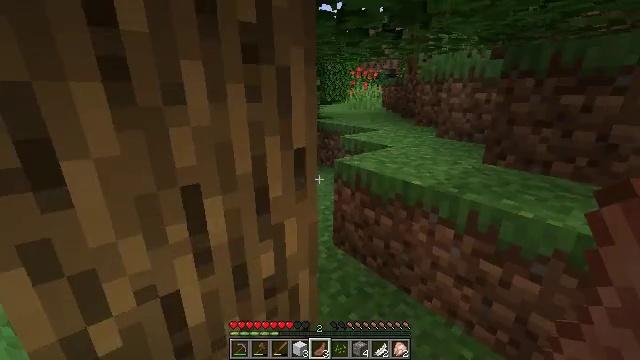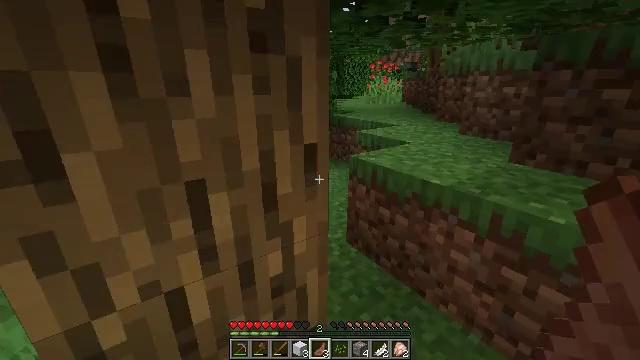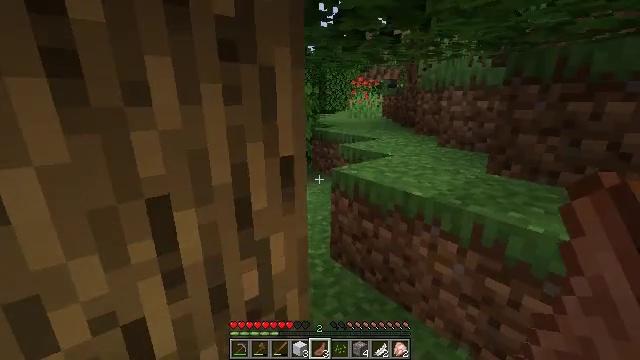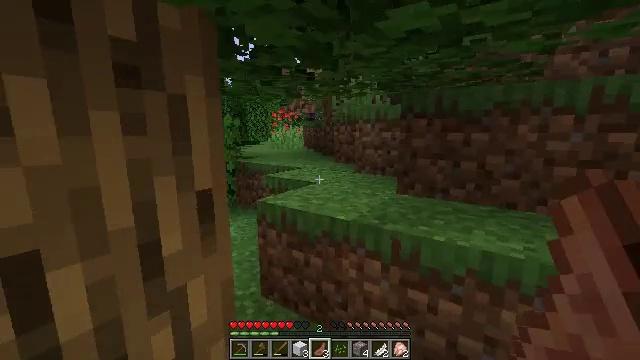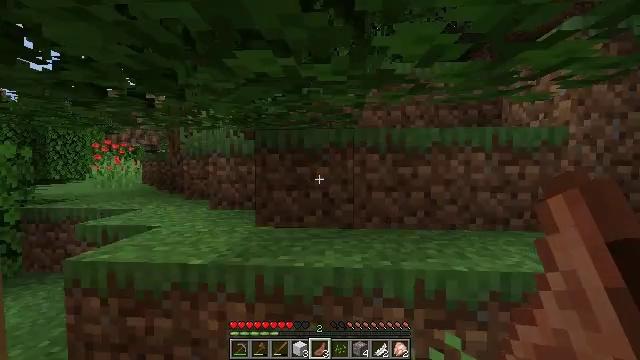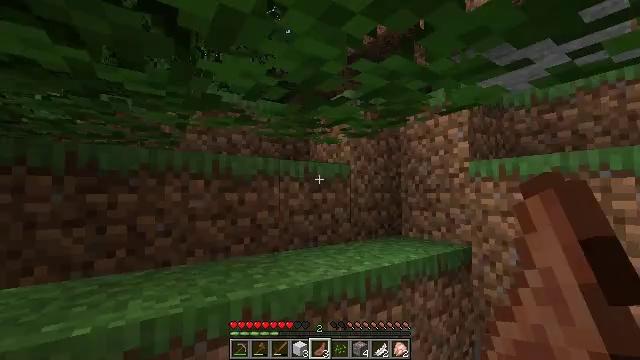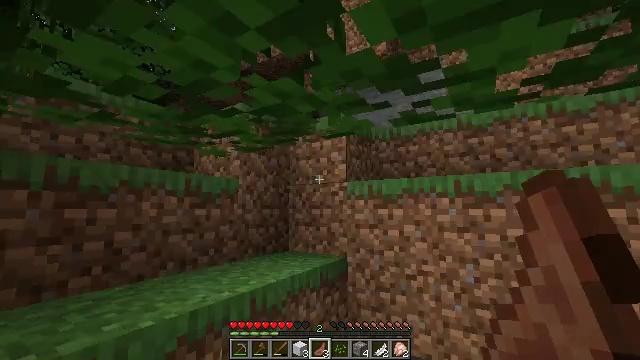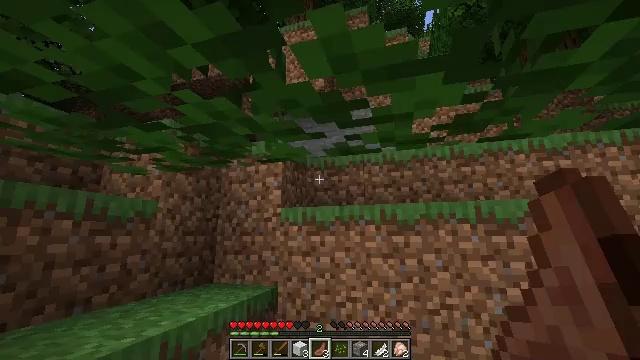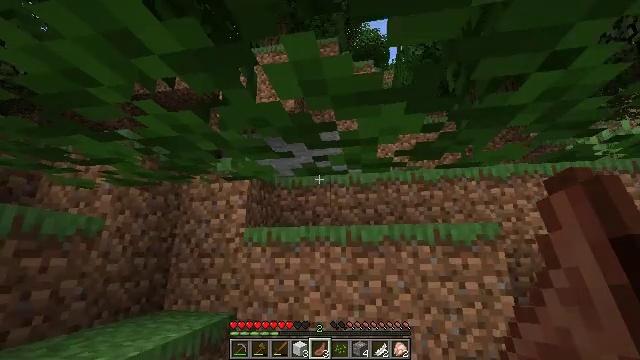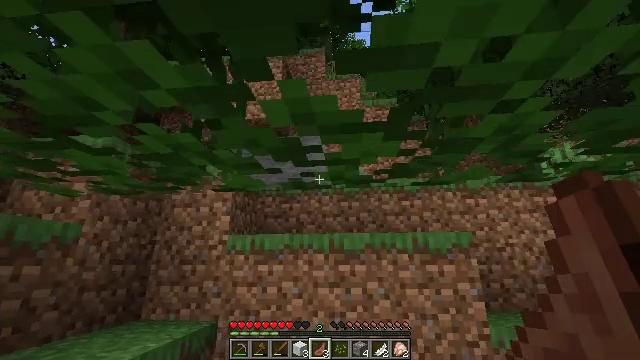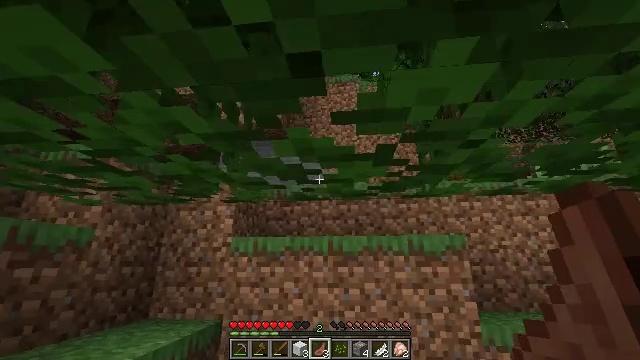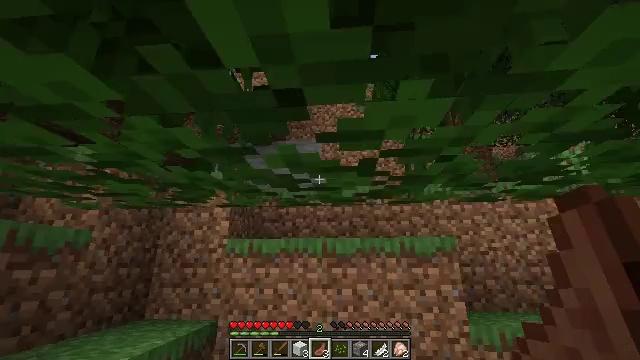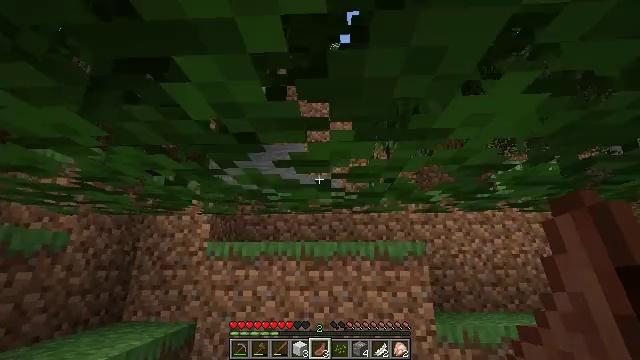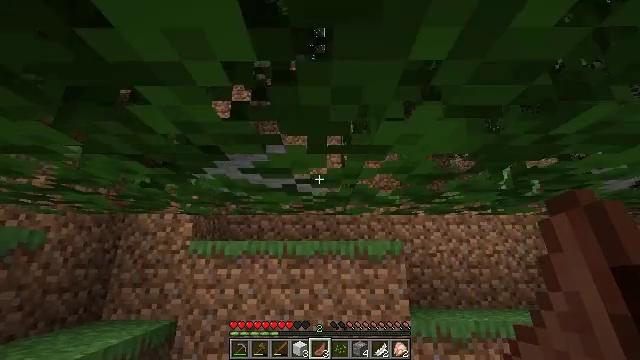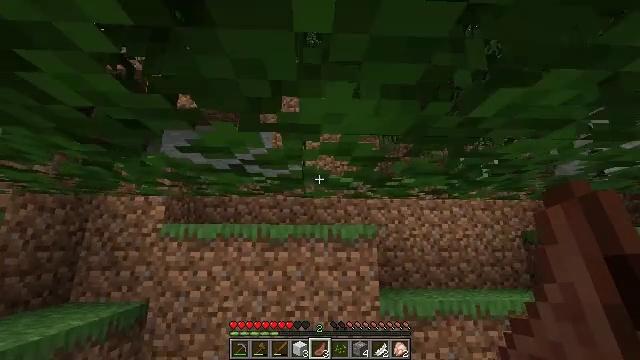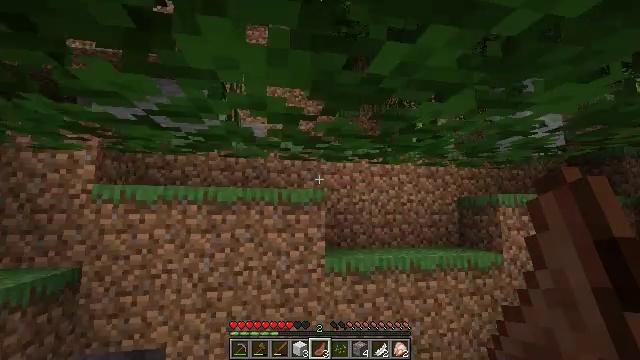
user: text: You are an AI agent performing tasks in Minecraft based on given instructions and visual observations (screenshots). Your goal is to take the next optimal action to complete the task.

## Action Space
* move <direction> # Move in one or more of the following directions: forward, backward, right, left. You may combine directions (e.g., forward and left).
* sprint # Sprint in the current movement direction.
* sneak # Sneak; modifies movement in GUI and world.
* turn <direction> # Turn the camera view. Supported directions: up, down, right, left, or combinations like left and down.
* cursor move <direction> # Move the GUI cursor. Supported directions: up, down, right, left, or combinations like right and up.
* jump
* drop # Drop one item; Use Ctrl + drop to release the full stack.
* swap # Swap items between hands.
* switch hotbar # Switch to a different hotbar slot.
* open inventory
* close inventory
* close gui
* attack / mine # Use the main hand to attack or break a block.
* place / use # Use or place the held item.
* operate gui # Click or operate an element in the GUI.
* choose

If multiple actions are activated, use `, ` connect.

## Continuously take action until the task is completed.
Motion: motion action
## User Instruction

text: Collect the rose bush for decoration.
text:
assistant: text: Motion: turn left and down
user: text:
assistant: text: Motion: turn right and up
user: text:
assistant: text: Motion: turn right and up
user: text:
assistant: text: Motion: turn right and up
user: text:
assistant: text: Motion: turn right and up
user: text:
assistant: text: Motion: turn right and up
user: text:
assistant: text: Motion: turn right and up
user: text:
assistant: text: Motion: turn right and up
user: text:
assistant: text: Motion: move back, turn right and up
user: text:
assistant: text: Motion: move back
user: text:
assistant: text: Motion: move back and move right
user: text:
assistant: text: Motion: move back and move right, turn right
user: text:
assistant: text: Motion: move right, turn right
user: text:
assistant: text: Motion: move right, turn right and down
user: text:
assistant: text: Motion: move right, turn right and down
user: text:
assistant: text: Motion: move right, turn right and down
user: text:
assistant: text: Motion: move right, turn down
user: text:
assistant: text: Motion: turn down
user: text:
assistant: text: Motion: turn right and down
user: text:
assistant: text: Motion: turn right and down
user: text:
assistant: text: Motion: no_op
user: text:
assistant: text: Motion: no_op
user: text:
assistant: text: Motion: no_op
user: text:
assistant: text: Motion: no_op
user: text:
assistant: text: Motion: turn down
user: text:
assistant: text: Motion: turn down
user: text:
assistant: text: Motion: turn left and down
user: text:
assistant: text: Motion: move forward, turn left and down
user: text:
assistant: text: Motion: move forward, turn left and down
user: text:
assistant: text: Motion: move forward, turn left and down